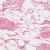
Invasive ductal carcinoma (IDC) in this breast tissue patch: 0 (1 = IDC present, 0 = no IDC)